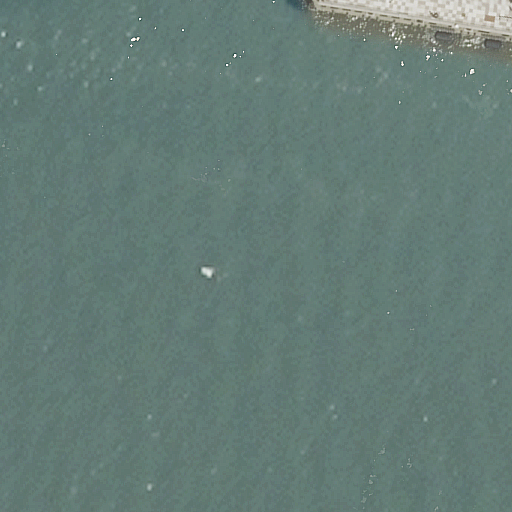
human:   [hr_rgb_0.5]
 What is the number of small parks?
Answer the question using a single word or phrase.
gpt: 0

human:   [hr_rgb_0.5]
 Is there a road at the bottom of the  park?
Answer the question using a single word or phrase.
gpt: yes

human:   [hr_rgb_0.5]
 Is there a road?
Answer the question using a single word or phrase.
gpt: yes

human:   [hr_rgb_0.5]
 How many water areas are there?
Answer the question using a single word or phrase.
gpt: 1

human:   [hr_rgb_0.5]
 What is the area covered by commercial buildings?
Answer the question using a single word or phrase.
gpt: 0m2

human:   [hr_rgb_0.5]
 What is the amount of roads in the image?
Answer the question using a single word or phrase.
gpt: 1

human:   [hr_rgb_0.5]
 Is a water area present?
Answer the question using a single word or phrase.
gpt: yes

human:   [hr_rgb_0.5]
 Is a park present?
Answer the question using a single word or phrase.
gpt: yes

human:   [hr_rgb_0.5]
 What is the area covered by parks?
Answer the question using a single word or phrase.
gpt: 1722m2

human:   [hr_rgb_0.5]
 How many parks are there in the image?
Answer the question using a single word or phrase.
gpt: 1

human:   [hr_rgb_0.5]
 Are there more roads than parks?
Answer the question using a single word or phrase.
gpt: no

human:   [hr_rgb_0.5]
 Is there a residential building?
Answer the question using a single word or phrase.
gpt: no

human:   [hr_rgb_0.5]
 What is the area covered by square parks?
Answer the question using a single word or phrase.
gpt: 0m2

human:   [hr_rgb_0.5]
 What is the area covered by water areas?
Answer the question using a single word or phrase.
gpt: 10519m2

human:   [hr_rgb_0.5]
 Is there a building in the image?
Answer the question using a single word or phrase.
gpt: no

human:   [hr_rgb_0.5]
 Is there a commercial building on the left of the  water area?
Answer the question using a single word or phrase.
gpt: no

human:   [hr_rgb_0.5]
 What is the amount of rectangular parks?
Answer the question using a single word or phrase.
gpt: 1

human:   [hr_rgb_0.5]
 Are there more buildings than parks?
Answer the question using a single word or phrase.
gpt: no

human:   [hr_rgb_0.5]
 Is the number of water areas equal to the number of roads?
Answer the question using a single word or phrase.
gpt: yes

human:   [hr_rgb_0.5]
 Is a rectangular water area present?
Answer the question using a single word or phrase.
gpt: yes

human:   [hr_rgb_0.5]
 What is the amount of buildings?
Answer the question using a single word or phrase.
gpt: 0

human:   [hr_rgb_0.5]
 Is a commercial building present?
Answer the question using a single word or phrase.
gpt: no

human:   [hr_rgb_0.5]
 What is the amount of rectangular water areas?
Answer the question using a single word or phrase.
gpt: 1

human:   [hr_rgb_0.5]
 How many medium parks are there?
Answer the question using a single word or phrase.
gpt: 0

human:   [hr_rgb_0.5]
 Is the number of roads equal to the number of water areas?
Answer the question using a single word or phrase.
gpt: yes

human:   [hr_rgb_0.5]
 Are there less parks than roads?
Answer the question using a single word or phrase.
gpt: no

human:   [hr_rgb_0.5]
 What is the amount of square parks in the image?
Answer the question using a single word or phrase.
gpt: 0

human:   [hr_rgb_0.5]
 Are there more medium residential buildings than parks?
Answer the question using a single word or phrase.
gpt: no

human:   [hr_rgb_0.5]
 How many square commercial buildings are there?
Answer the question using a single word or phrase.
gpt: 0

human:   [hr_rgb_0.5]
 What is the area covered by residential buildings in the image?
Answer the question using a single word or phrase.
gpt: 0m2

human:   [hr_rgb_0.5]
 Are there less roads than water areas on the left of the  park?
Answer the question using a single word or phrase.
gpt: no

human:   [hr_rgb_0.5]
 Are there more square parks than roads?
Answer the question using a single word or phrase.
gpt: no

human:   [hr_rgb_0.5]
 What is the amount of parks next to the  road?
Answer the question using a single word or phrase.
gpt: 1

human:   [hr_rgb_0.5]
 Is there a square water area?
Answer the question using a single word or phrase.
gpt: no

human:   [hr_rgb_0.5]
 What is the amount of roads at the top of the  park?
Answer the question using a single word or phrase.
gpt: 0

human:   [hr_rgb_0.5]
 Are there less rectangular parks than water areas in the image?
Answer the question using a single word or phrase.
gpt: no

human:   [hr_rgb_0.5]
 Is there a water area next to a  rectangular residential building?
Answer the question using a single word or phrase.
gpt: no

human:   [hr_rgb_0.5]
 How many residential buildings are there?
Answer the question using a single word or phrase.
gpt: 0

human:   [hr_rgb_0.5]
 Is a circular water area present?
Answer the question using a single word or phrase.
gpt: no

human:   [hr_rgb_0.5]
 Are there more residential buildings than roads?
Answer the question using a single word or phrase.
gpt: no

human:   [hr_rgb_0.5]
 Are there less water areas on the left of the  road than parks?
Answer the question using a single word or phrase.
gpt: yes

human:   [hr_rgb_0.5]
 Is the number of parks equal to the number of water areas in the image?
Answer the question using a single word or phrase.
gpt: yes

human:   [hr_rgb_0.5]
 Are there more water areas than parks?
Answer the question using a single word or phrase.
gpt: no

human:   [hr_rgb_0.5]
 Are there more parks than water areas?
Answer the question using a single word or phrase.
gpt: no

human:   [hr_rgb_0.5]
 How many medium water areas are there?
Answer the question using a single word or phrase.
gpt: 0

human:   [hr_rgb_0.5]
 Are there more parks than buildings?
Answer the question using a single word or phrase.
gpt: yes

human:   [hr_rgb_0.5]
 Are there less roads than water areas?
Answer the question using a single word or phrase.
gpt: no

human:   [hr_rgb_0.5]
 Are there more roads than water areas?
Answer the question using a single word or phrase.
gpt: no

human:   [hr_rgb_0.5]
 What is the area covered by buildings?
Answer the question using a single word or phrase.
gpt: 0m2

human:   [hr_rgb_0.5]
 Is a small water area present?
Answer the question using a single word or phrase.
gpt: no

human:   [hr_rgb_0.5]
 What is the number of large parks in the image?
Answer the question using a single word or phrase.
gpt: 1

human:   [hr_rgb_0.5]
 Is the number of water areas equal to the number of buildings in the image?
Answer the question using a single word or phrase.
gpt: no

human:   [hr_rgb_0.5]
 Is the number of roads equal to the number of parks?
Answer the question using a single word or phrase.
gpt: yes

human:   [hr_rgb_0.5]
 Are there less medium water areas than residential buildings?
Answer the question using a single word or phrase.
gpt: no

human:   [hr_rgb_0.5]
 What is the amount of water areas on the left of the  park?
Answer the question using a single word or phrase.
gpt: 0

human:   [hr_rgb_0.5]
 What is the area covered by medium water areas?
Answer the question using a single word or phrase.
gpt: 0m2

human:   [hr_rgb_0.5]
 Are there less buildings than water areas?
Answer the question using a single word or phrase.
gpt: yes

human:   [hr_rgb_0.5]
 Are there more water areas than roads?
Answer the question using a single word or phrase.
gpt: no

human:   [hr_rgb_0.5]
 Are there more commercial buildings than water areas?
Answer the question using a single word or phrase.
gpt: no

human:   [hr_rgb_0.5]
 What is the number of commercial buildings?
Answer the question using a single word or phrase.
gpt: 0

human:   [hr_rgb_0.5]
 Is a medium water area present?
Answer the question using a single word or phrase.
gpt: no

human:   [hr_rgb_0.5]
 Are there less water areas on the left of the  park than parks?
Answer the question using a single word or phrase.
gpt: yes

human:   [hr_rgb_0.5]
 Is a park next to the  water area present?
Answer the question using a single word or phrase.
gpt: yes

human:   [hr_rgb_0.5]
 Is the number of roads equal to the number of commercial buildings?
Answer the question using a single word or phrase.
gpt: no